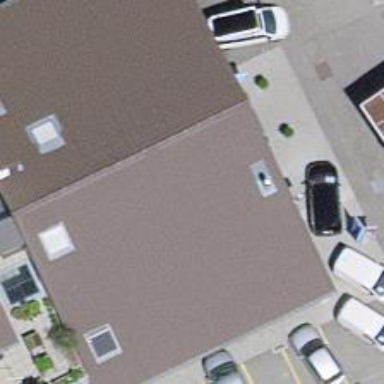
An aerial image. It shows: Car shop.